Interaction volume radius: 5 \u00c5
Interaction volume height: 20 \u00c5
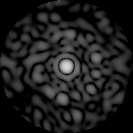
Disorder parameter: 0.8562